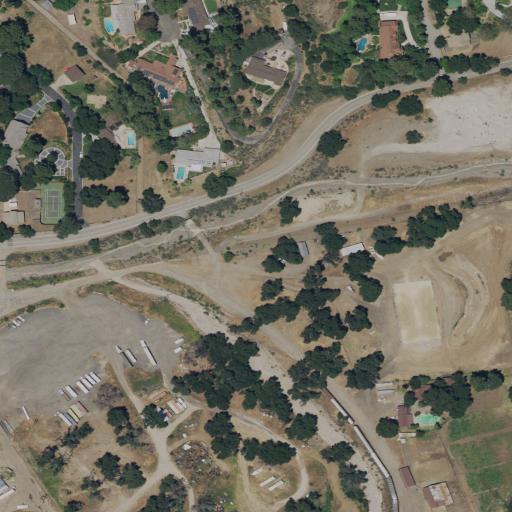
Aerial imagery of valley in California named Coyote Canyon containing open development, low intensity development, grassland, medium intensity development, high intensity development, and shrub